Question: Working on a google chart which are getting data from phpmyadmin. I am having a problem with time/date formatting: Object Time(2014, 2, 17 11:02:08, 2014-03-17 11, 02, 08) has no method 'getTimezoneOffset.
My database:

Code:
'''
<?php
$con=mysql_connect("localhost","root","") or die("Failed to connect with database!!!!");
mysql_select_db("chart", $con);
$sth = mysql_query("SELECT * FROM googlechart");
$rows = array();
//flag is not needed
$flag = true;
$table = array();
$table['cols'] = array(
array('label' => 'Time', 'type' => 'datetime'),
array('label' => 'PH', 'type' => 'number'),
array('label' => 'temperature','type' => 'number'),
array('label' => 'Chlorine','type' => 'number'),
);
$rows = array();
while($r = mysql_fetch_assoc($sth)) {
// assumes dates are in the format "yyyy-MM-dd"
$dateString = $r['Time'];
$dateArray = explode('-', $dateString);
$year = $dateArray[0];
$month = $dateArray[1] - 1; // subtract 1 to convert to javascript's 0-indexed months
$day = $dateArray[2];
// assumes time is in the format "hh:mm:ss"
$timeString = $r['Time'];
$timeArray = explode(':', $timeString);
$hours = $timeArray[0];
$minutes = $timeArray[1];
$seconds = $timeArray[2];
$temp = array();
$temp[] = array('v' => "Time($year, $month, $day, $hours, $minutes, $seconds)");
$temp[] = array('v' => (string) $r['PH']);
$temp[] = array('v' => (string) $r['temperature']);
$temp[] = array('v' => (string) $r['Chlorine']);
$rows[] = array('c' => $temp);
}
$table['rows'] = $rows;
$jsonTable = json_encode($table);
/* echo $jsonTable; */
?>
'''
Html/javascript code:
'''
google.load("visualization", "1", {packages:["corechart"]});
google.setOnLoadCallback(drawChart);
function drawChart() {
var data = new google.visualization.DataTable(<?=$jsonTable?>);
var options = {
/*width: 900, height: 900, */
title: 'Visualization',
curveType: 'function',
legend: { position: 'bottom' },
pointSize: 12,
vAxis: {title: "Values", titleTextStyle: {italic: false}},
hAxis: {title: "Time", titleTextStyle: {italic: false}},
explorer: {
actions: ['dragToZoom', 'rightClickToReset'],
axis: 'vertical'
}
};
var chart = new google.visualization.LineChart(document.getElementById('chart_div'));
chart.draw(data, options);
}
'''
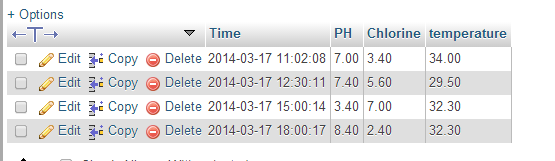
Answer: What this is doing...
'''
$dateString = $r['Time'];
$dateArray = explode('-', $dateString);
'''
...is chunking up your time:
'''
2014-03-17 11:02:08
'''
...into:
'''
'2014'
'03'
'17 11:02:08'
'''
..where the last item is not what you want for '$day'.
Similarly,
'''
$timeArray = explode(':', $timeString);
'''
...is chunking into:
'''
'2014-03-17 11'
'02'
'08'
'''
...where the first item is not what you want for hours.
More seriously, however, I'm not sure whether:
'''
$temp[] = array('v' => "Time($year, $month, $day, $hours, $minutes, $seconds)");
'''
...which will merely build a string, will be accepted by <URL>, as it appears not.
While you have the right idea in building a JSON object to get a useful format over to JavaScript, JSON regrettably does not support dates, so I believe once you obtain the days and hours on the PHP side, you will need to iterate through the table on the JavaScript side to convert those strings into 'Date()' objects rather than the 'Time(...)' string you have built.